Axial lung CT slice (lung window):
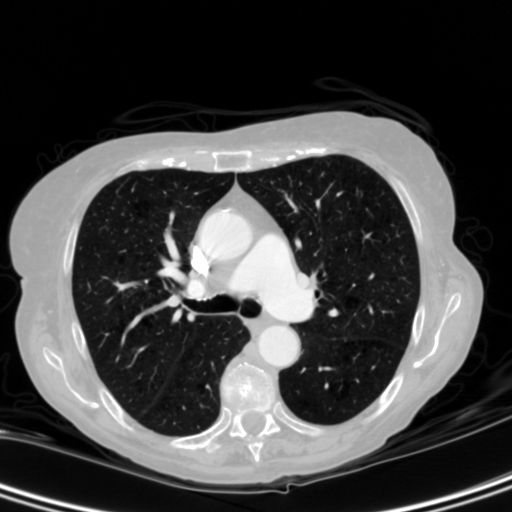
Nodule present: no